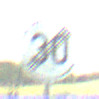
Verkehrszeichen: EndeGeschwindigkeit30
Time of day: MorningAfternoon
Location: Outdoor (Nature)
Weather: PartlyCloudy
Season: NotSpecified
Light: Natural